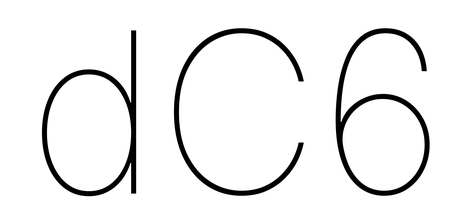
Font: Inter_Thin